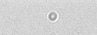
Label: camera_spot